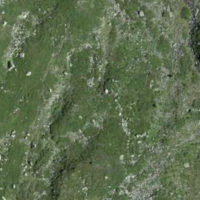
EUNIS habitat code: 31
Species observed at this site:
Gentiana bavarica